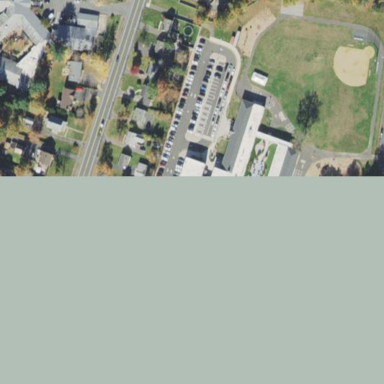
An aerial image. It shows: School.